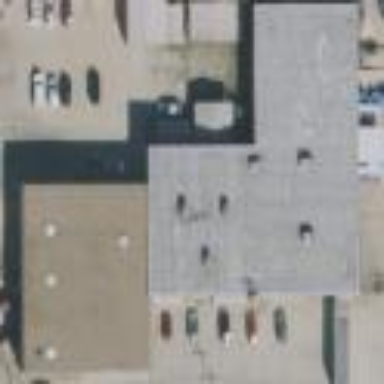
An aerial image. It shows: Warehouse building.